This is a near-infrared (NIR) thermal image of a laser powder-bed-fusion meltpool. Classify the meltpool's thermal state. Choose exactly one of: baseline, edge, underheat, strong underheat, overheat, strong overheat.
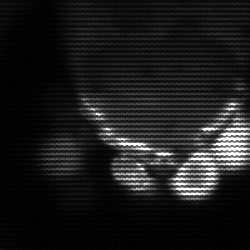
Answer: edge